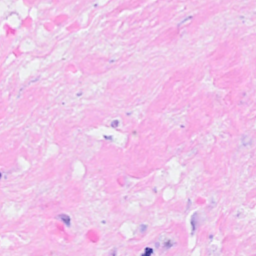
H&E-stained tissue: Breast